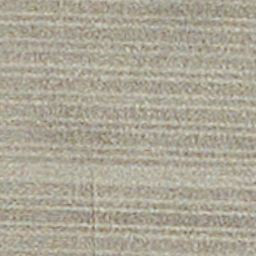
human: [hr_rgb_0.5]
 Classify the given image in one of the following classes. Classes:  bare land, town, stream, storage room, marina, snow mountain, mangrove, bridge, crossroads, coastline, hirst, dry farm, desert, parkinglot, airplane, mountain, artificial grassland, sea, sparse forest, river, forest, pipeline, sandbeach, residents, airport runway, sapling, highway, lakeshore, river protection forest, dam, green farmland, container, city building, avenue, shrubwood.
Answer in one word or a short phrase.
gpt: dry farm